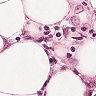
Metastatic tissue present: yes